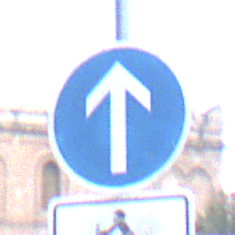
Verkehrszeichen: VorgeschriebeneFahrtrichtungGeradeaus
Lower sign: EinspurigeFahrzeugeFrei3
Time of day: SunriseSunset
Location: Outdoor (Urban)
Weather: PartlyCloudy
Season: NotSpecified
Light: Natural